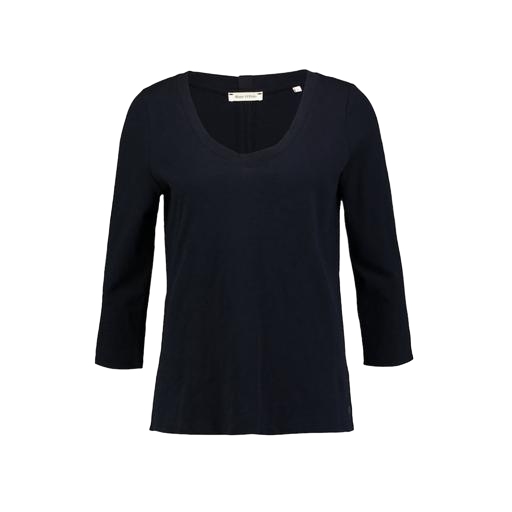
black three-quarter-sleeve scoop-neck t-shirt only macy, three-quarter sleeved jersey top, black three-quarter-sleeve top only macy, white background